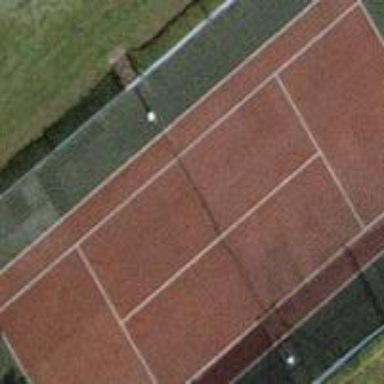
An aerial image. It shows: Tennis court on pitch designated for leisure land.